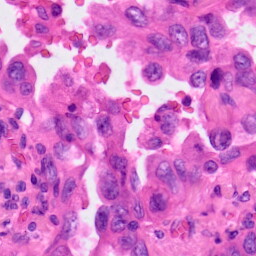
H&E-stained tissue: Lung